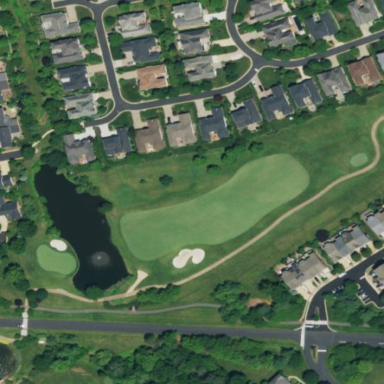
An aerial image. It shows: Scenic golf fairway.